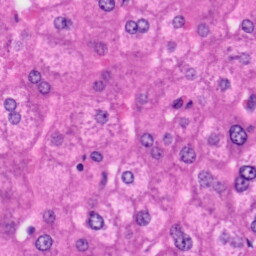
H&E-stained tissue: Liver